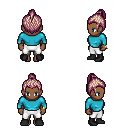
a pixel art fantasy rpg character, female body template, human, dark skin, teal long-sleeve shirt, white pants, white blonde short topknot hairstyle, bracelets, black shoes, four views (front, back, left, right), 2x2 character sprite sheet, small pixel art, hard edges, no anti-aliasing